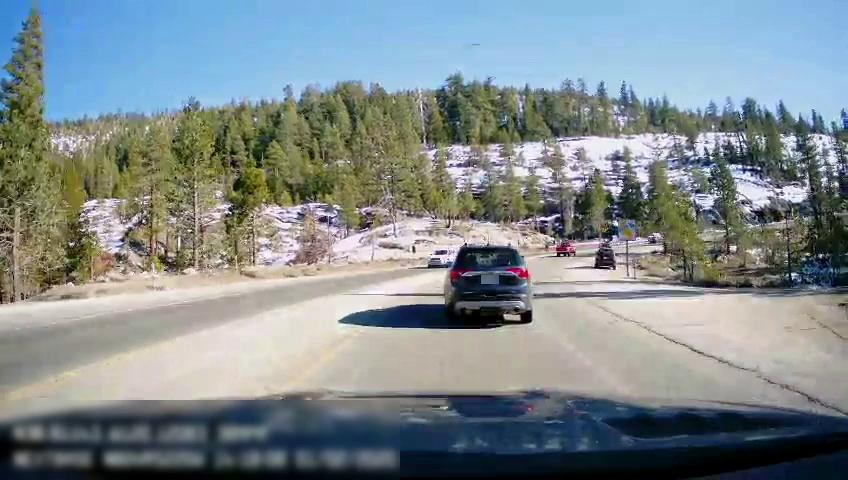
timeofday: Day
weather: Sunny
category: Drivable Space
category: Vehicles | SUV
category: Vehicles | Truck
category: Vehicles | SUV
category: Vehicles | SUV
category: Lanes | Current Lane
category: Lanes | Alternate Lane